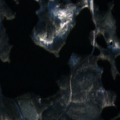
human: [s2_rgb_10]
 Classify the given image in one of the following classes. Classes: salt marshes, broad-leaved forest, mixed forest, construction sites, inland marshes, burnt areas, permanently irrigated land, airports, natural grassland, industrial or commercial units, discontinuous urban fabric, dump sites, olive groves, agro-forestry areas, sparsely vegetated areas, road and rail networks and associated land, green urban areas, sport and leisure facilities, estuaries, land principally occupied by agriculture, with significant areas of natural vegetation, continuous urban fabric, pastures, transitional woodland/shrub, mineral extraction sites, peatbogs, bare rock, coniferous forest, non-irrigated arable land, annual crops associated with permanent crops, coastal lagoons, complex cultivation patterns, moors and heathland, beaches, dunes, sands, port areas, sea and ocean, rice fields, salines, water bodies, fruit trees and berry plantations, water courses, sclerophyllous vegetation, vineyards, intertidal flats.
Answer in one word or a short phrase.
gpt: coniferous forest, transitional woodland/shrub, water bodies